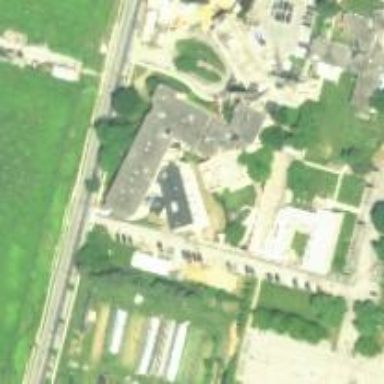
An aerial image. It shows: Healthcare facility identified as hospital.